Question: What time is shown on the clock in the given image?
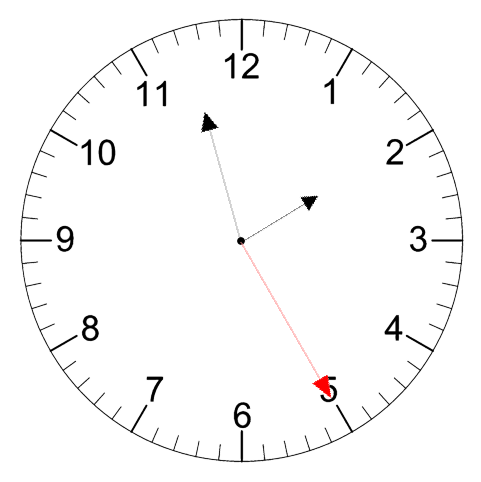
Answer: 01:57:25